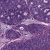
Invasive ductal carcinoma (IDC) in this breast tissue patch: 0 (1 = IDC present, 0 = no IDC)